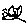
Label: cat